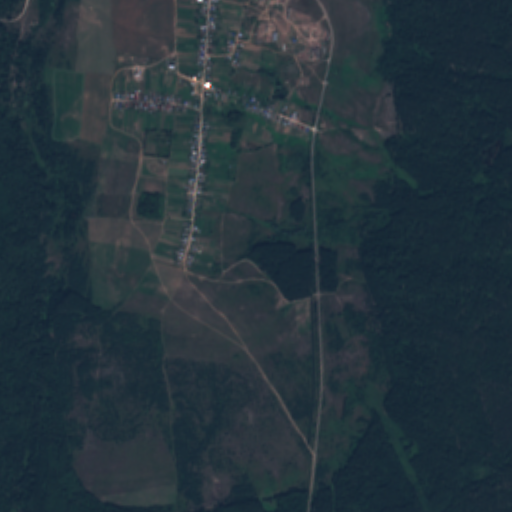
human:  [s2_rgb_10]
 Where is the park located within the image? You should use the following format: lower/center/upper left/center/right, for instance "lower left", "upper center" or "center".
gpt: The park is located in the center left of the image.
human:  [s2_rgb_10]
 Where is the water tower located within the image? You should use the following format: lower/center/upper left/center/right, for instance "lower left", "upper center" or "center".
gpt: The water tower is located in the upper left of the image.
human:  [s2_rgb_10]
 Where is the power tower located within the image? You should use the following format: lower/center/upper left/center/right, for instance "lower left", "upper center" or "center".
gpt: There is no power tower in the image.